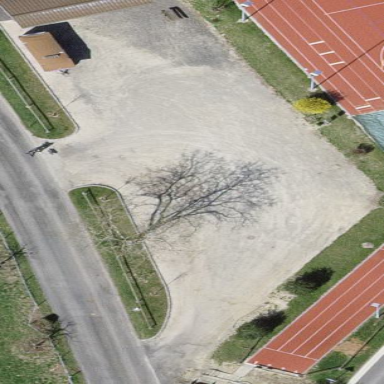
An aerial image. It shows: Parking area.